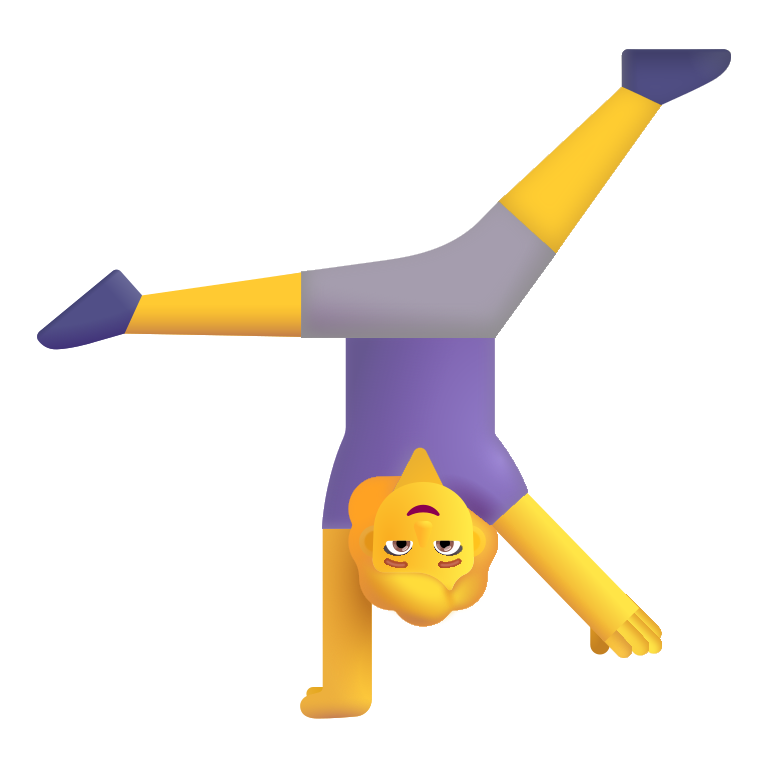
woman cartwheeling color default